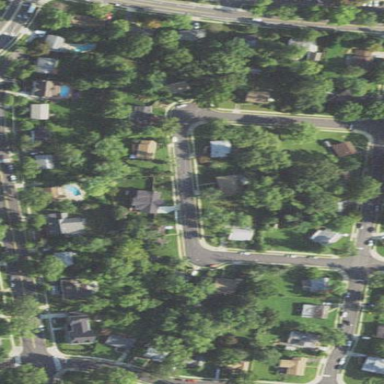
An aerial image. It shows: Single-family residential area.